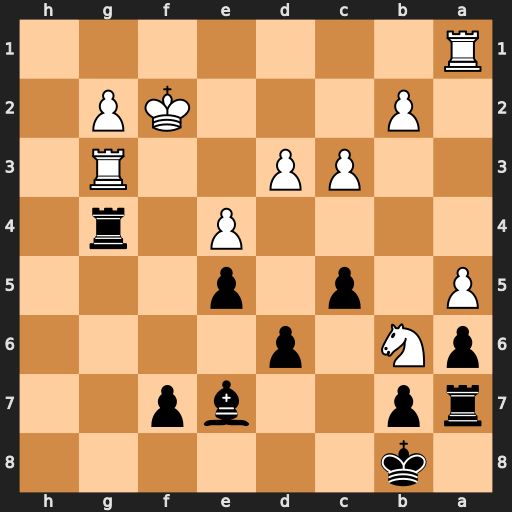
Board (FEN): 1k6/rp2bp2/pN1p4/P1p1p3/4P1r1/2PP2R1/1P3KP1/R7
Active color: b
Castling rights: -
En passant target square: -
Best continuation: Bh4 Rh1 Bxg3+